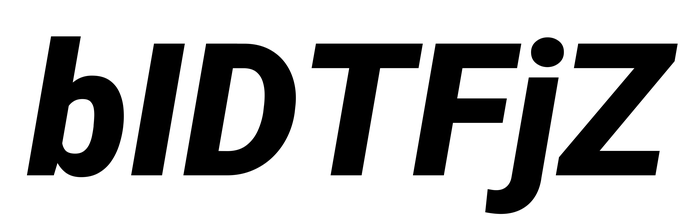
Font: Roboto-Italic_Black_Italic